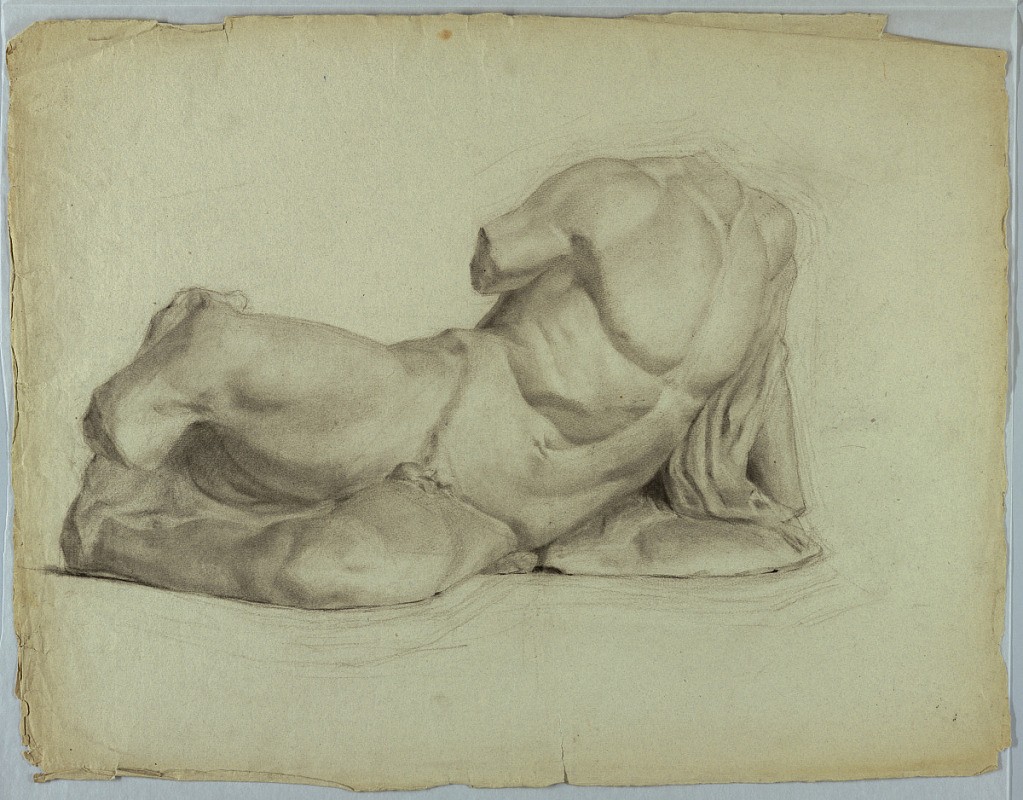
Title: Study of Sculpture of Reclining Male Nude
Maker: Kenyon Cox, American, 1856–1919
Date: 1880–84
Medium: Charcoal on pale blue-grey paper
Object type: Drawing
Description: Study of statue or cast of reclining male nude. Torso and upper legs are shown.